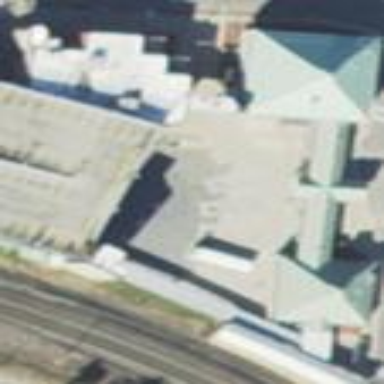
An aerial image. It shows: Transportation building.